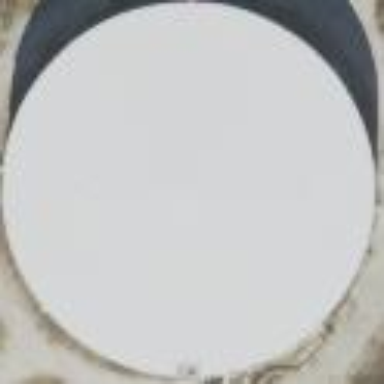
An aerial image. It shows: Storage tank building.